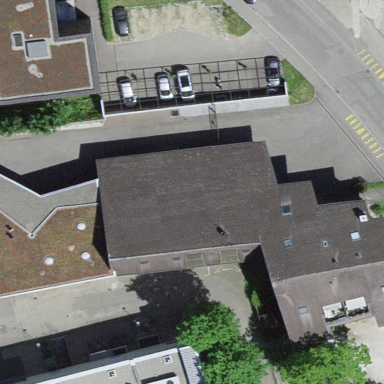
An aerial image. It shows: Fire station building.